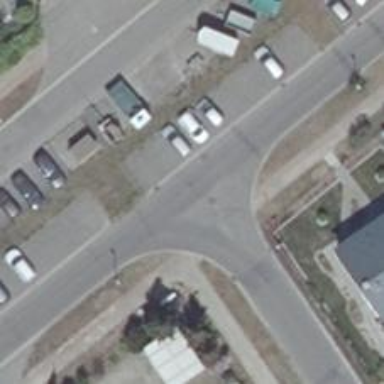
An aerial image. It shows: Unclassified road with asphalt surface. There is diagonal parking lane on the left side.